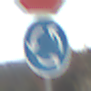
Verkehrszeichen: Kreisverkehr
Zusatzzeichen oben: Stop
Umgebung: Outdoor, Nature
Tageszeit: SunriseSunset
Wetter: Clear
Licht: Natural
Jahreszeit: NotSpecified
Kontrast: HighContrast